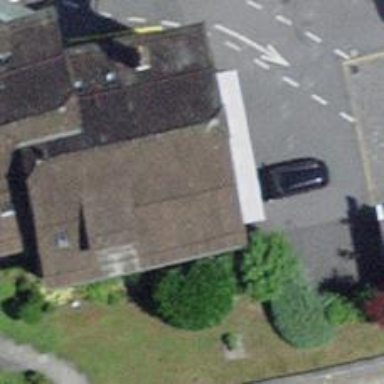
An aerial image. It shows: Cafe.